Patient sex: F
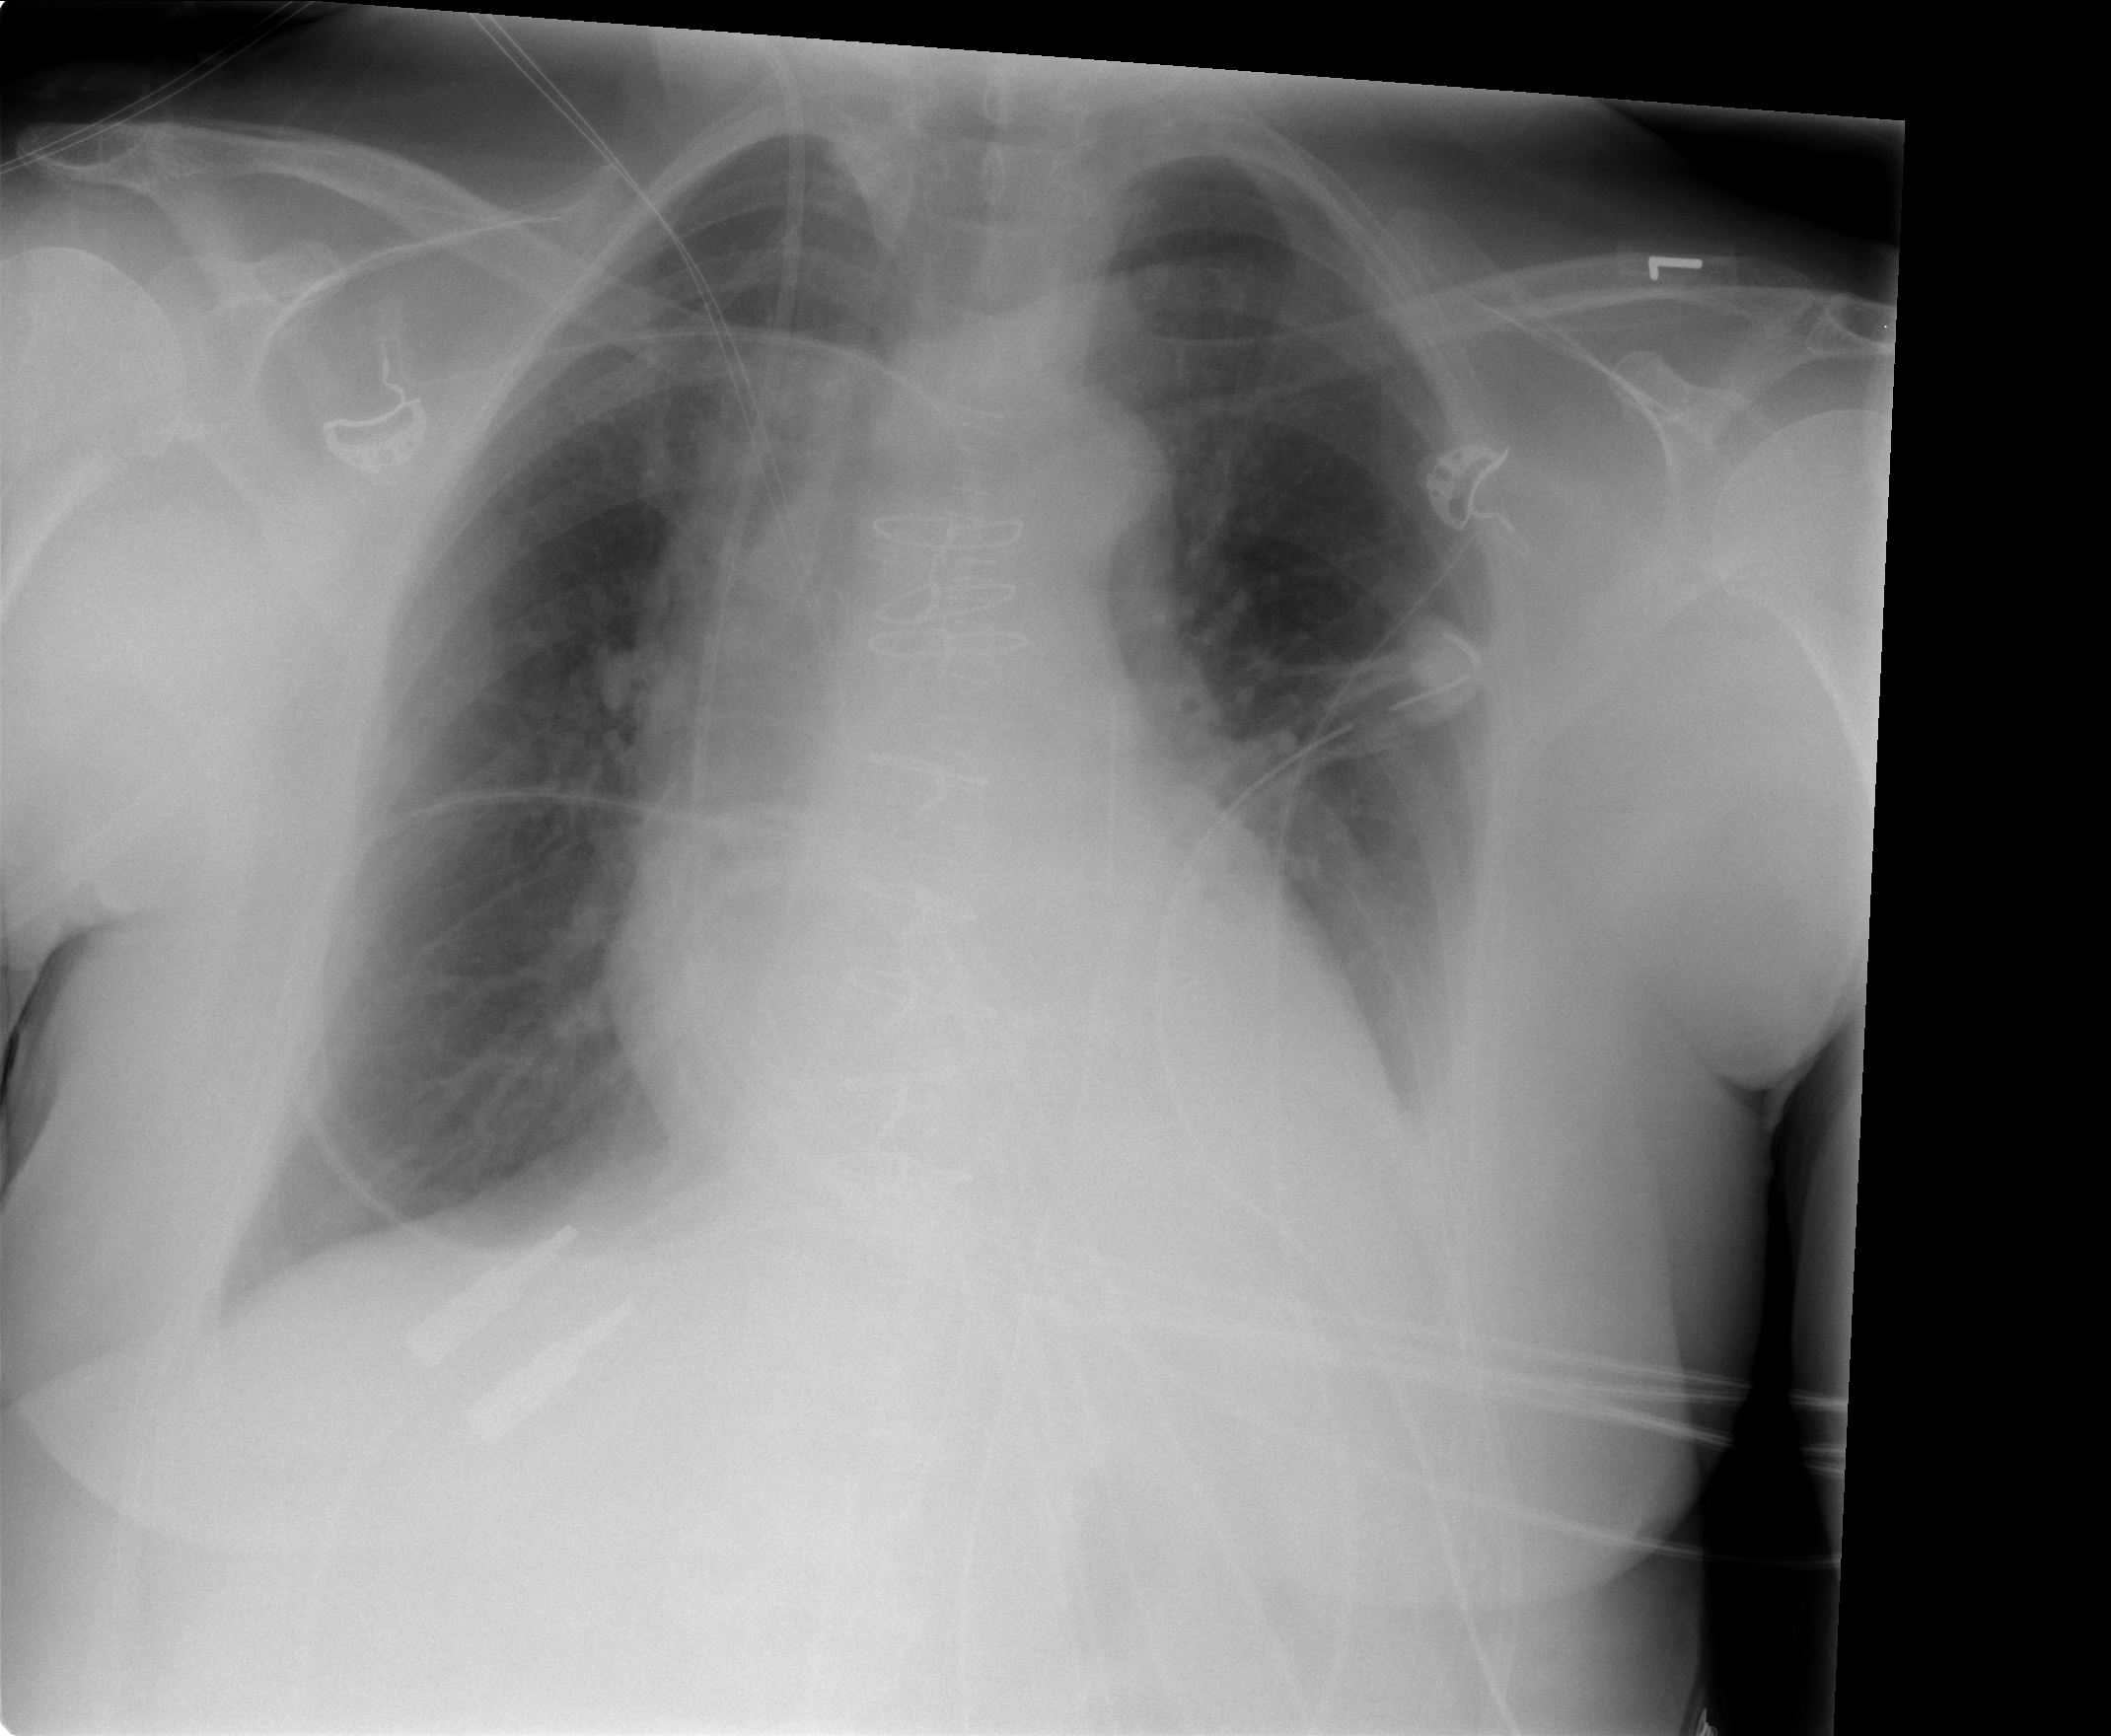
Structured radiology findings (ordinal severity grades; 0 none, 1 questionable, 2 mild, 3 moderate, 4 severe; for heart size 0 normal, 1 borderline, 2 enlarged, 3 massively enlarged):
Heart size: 0
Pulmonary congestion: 0
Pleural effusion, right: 0
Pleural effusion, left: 1
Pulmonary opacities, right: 0
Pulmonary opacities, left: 0
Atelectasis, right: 0
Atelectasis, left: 0